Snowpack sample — Buffalo Mountain, Silverthorne, Colorado, USA (1/25/25, 10:11 AM MST)
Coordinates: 39.6222, -106.1139
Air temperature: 22 °F
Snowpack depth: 110 cm
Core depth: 40 cm
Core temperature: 46.4 °F
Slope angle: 12°, slope face: 102°
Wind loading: high
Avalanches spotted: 0
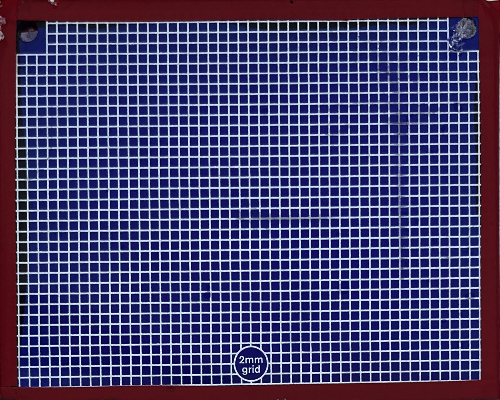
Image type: profile
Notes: No avalanches nearby, collected on the outskirts of a fire break 15 meters from the treeline, on way to Buffalo and Red Mountain